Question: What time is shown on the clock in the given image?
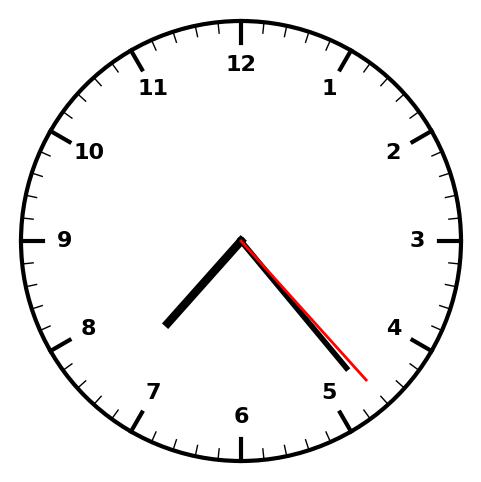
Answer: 07:23:23